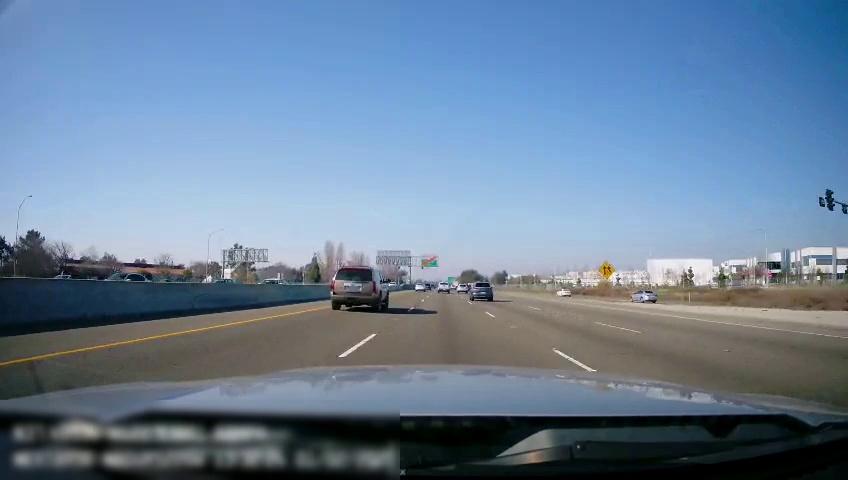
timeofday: Day
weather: Sunny
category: Vehicles | Car
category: Vehicles | Car
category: Vehicles | Car
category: Drivable Space
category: Vehicles | Car
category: Vehicles | Car
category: Vehicles | SUV
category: Vehicles | SUV
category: Vehicles | SUV
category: Vehicles | Car
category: Vehicles | SUV
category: Lanes | Alternate Lane
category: Lanes | Current Lane
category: Lanes | Current Lane
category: Lanes | Alternate Lane
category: Lanes | Alternate Lane
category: Traffic | Signs
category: Traffic | Lights
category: Traffic | Lights
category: Traffic | Signs